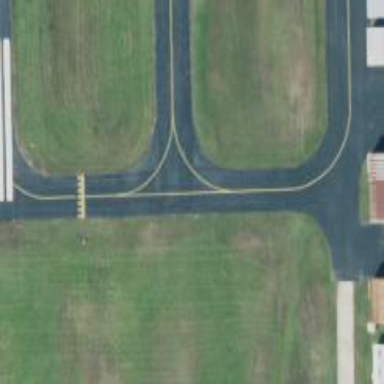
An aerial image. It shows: Taxiway at the airport with asphalt surface.